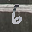
Label: 6